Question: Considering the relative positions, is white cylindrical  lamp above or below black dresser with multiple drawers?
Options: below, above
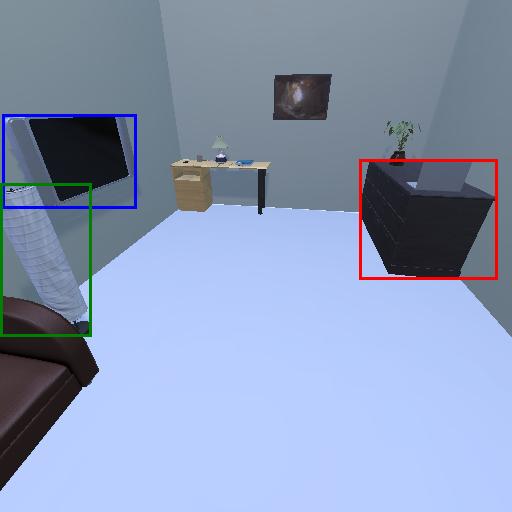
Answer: below